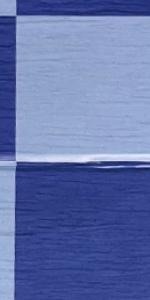
Label: Empty